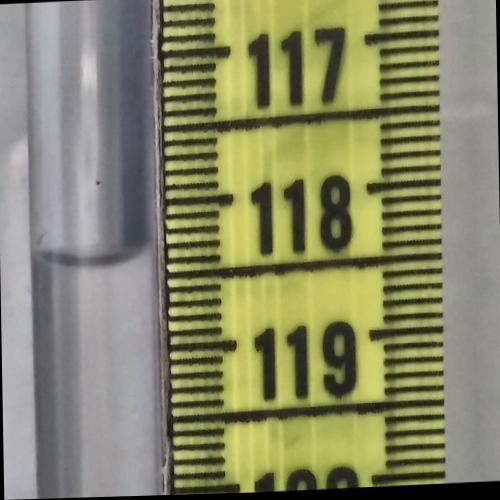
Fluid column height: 118.4 cm